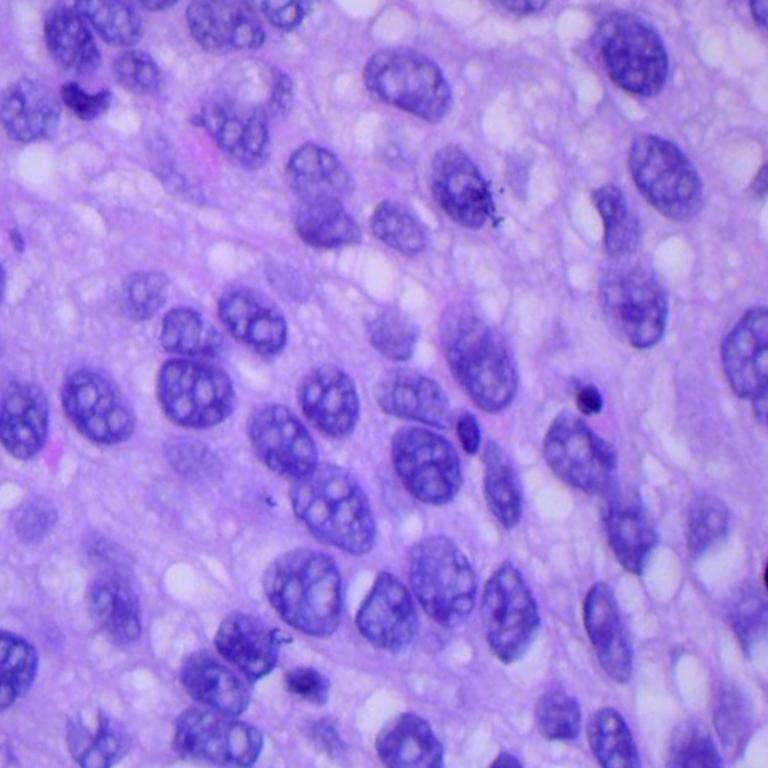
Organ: lung
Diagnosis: squamous carcinomas